Question: So guys,
I have a profile view that contains several informations. Some of them don't have to be set e.g. Biografie. So depending if its set, I would like to hide the Biografie View (checkout screenshot) and reposition the UserData View and the ActivityData View AND change the Size of their superview to fill the space made by the Biografie View.
Here is my actual structure of my TableViewHeader:

The other point that i have to care about is that, the UILabel have to be mutliline and fit its content.
So my questions:
- -
Please keep in mind that I'm using Autolayout. So I have to use constraints to modify the positions right?
To be honest.. Basically it should be like Instagram, when adding a Biografie. I hope I made it clear what I want..
I have tried your suggestion Damien, but nothing is changing:
'''
NSLog(@"Height %f, Width %f", self.labelBiografie.frame.size.height, self.labelBiografie.frame.size.width);
if ([self.profileUser objectForKey:kGSUserBiografieKey]) {
self.labelBiografie.text = [self.profileUser objectForKey:kGSUserBiografieKey];
[self.labelBiografie sizeToFit];
}else{
[self.labelBiografie setHidden:YES];
[self.countContainer setConstraintConstant:-self.labelBiografie.frame.size.height forAttribute:NSLayoutAttributeCenterY];
[self.tableHeaderViewChildVIew setConstraintConstant:-self.labelBiografie.frame.size.height forAttribute:NSLayoutAttributeHeight];
self.tableView.tableHeaderView = self.tableHeaderViewChildVIew;
}
'''
Using this Project (<URL> I'm getting following error on the methods:
Line 56: '[self hideView:hidden byAttribute:NSLayoutAttributeHeight];'
Line 85: '[self setConstraintConstant:0 forAttribute:attribute];'
Line 23:
'''
[self.superview addConstraint: [NSLayoutConstraint constraintWithItem:self attribute:attribute relatedBy:NSLayoutRelationEqual toItem:nil attribute:NSLayoutAttributeNotAnAttribute multiplier:1.0f constant:constant]];
'''
ERROR:
'''
Probably at least one of the constraints in the following list is one you don't want. Try this: (1) look at each constraint and try to figure out which you don't expect; (2) find the code that added the unwanted constraint or constraints and fix it. (Note: If you're seeing NSAutoresizingMaskLayoutConstraints that you don't understand, refer to the documentation for the UIView property translatesAutoresizingMaskIntoConstraints)
(
"<NSLayoutConstraint:0x8c1b8e0 V:|-(0)-[UIButton:0x8c6fb40] (Names: '|':UIView:0x8c6f630 )>",
"<NSLayoutConstraint:0x8c19dc0 V:[UIButton:0x8c6fb40(100)]>",
"<NSLayoutConstraint:0x8c1d740 V:[UIButton:0x8c6fb40]-(NSSpace(8))-[UILabel:0x8c70900]>",
"<NSLayoutConstraint:0x8c20df0 V:[UILabel:0x8c70900]-(NSSpace(8))-[UIView:0x8c16a00]>",
"<NSLayoutConstraint:0x8c20fa0 V:[UIView:0x8c16a00(40)]>",
"<NSLayoutConstraint:0x8c23790 V:[UIView:0x8c16a00]-(0)-| (Names: '|':UIView:0x8c6f630 )>",
"<NSAutoresizingMaskLayoutConstraint:0x8c78e60 h=--& v=--& V:[UIView:0x8c6f630(217)]>",
"<NSLayoutConstraint:0x8c5d000 V:[UILabel:0x8c70900(0)]>"
)
Will attempt to recover by breaking constraint
<NSLayoutConstraint:0x8c20df0 V:[UILabel:0x8c70900]-(NSSpace(8))-[UIView:0x8c16a00]>
Break on objc_exception_throw to catch this in the debugger.
The methods in the UIConstraintBasedLayoutDebugging category on UIView listed in <UIKit/UIView.h> may also be helpful.
'''
This error shows up on the Demo-Project out of the box, on my on Project it also get returned when i hide the view..
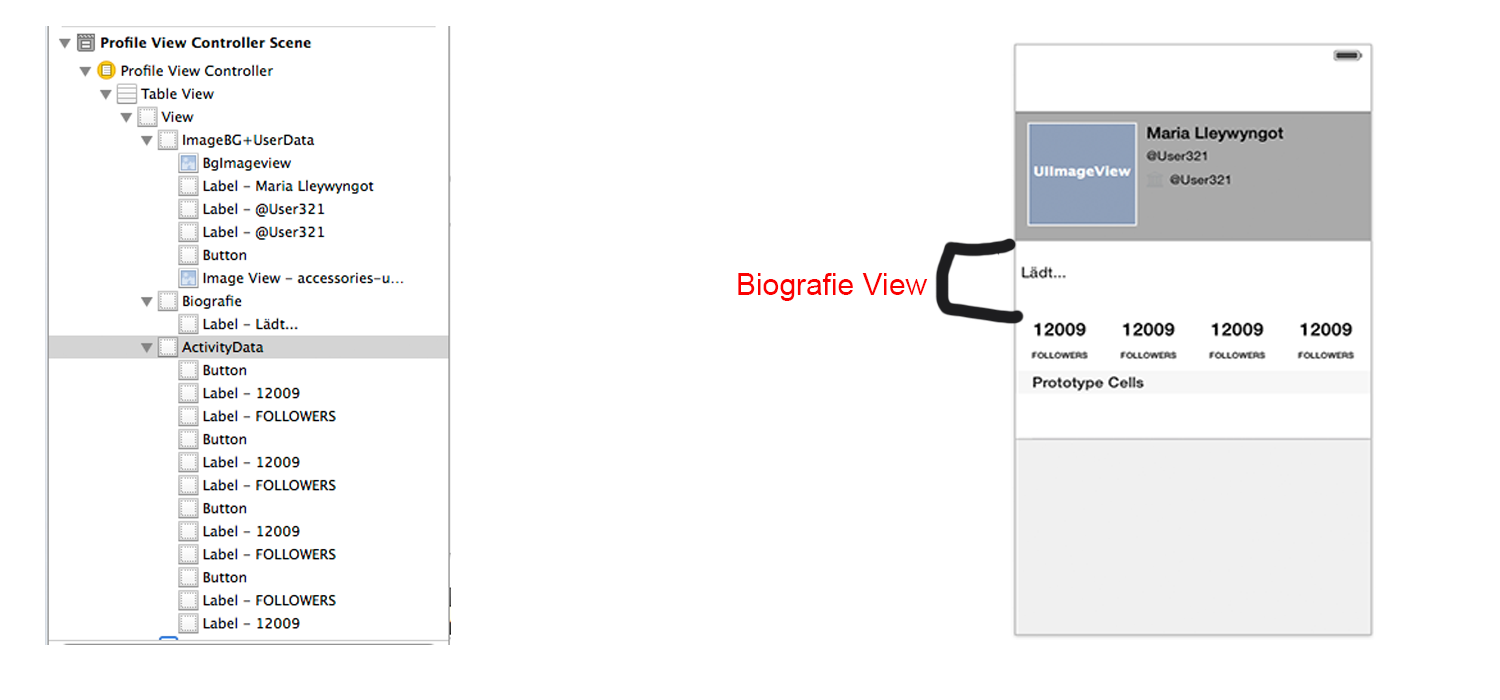
Answer: I built a category to answer to this problem I also already encountered :
<URL>
If you use autolayout, do not use any more and don't forget to set all you autolayout view like this:
'''
myView.translatesAutoresizingMaskIntoConstraints = NO;
'''
Using this category <URL>
'''
if(!user.biografie && user.biografie.lenght == 0)
{
[biografieLabel setConstraintConstant:0 forAttribute:NSLayoutAttributeHeight];
}else
{
biografieLabel.text = user.biografie;
}
'''